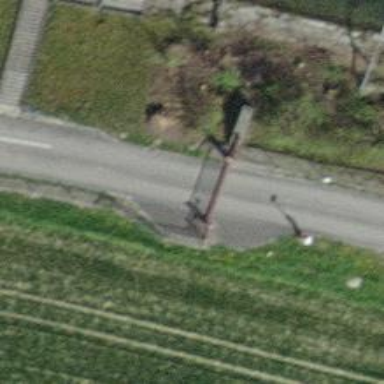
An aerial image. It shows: Fence.